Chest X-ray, AP view. Patient: 73 years old, sex M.
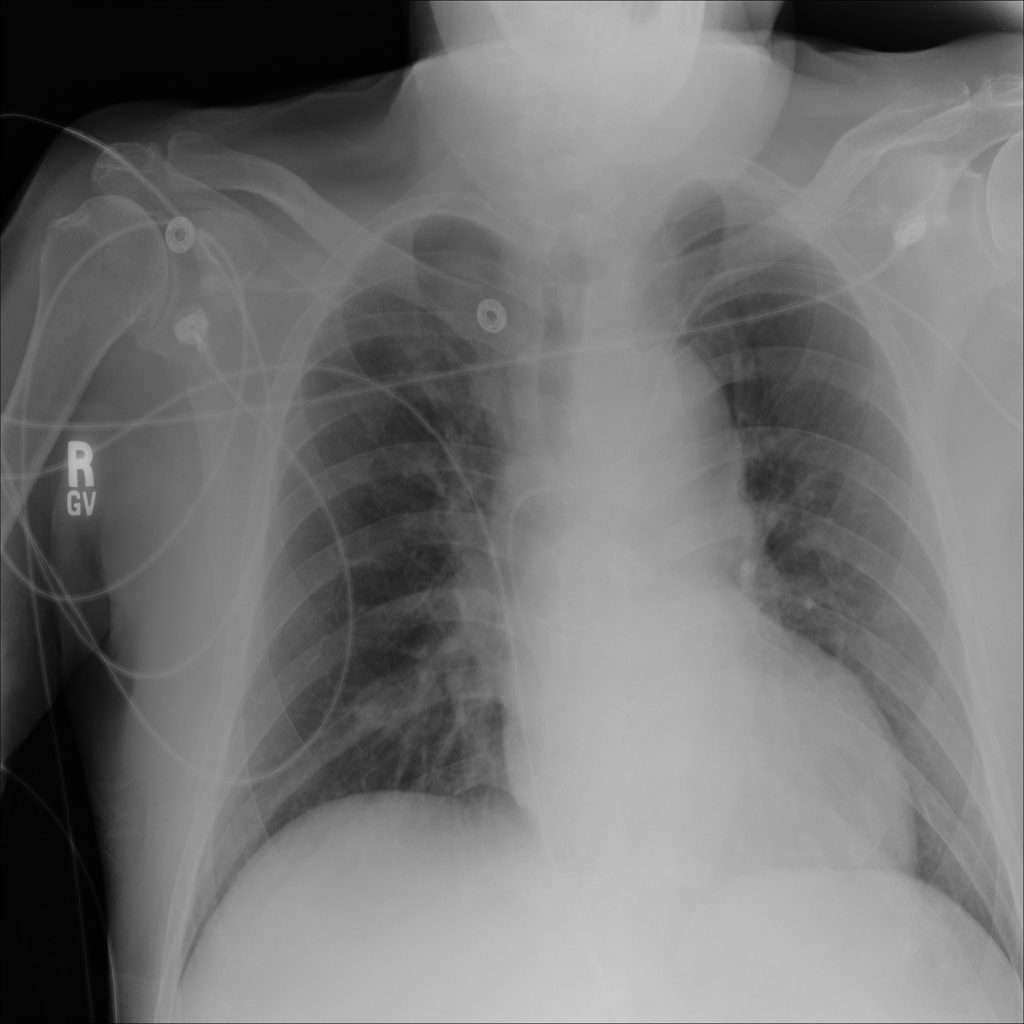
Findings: No Finding